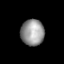
Tissue: lung
Cell type: Smooth muscle cells
Senescence score: 0.5445
Nuclear area (px): 599
Mean DAPI intensity: 149.756